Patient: sex M, age 62
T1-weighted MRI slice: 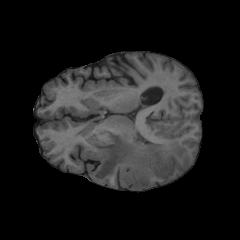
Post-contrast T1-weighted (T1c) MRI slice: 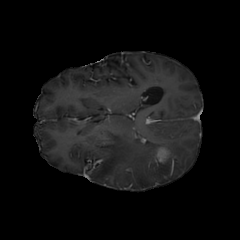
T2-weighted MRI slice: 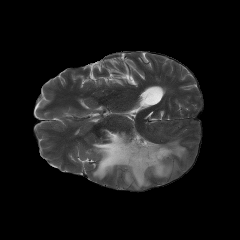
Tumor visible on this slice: yes
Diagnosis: Glioblastoma, IDH-wildtype
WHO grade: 4